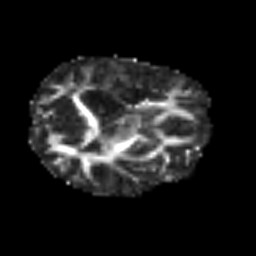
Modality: FA
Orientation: axial
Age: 31
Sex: female
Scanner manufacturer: siemens
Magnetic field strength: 3 T
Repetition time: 3.2 s
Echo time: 0.081 s